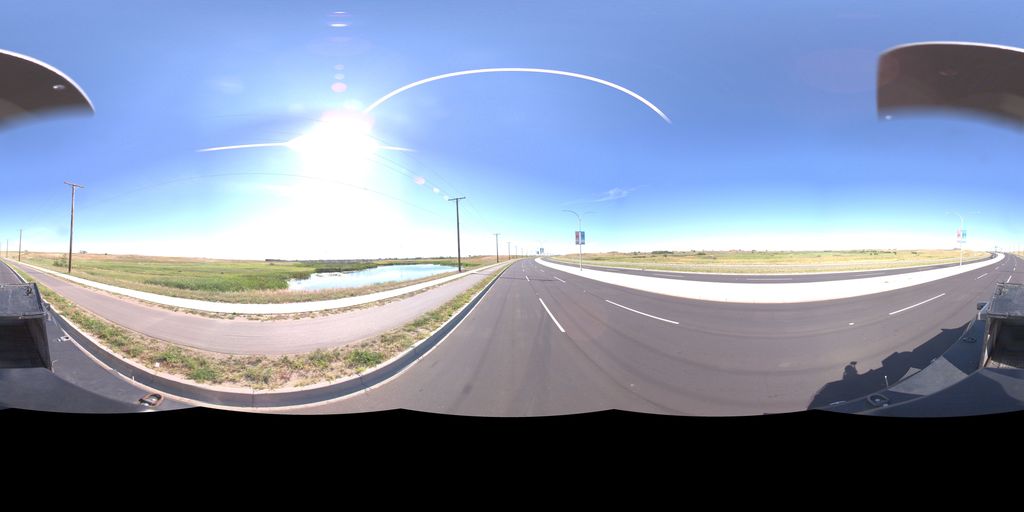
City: saskatoon